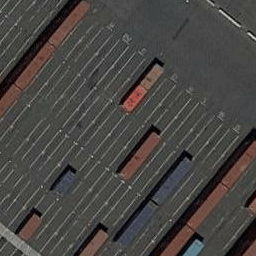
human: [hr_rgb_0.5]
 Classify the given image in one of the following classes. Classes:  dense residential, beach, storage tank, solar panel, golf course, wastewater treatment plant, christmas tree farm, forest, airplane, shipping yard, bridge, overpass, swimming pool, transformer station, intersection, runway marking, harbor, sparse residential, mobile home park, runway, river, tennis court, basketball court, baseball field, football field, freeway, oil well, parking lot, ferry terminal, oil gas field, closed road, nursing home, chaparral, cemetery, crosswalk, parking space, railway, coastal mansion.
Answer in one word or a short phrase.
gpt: shipping yard